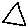
Label: triangle